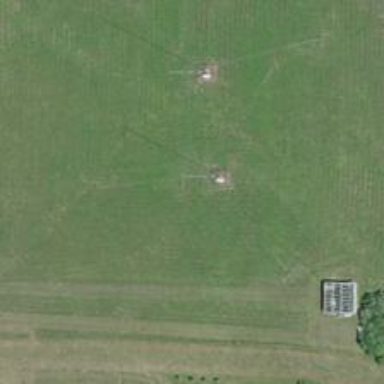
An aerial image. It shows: Mast tower used for communication.